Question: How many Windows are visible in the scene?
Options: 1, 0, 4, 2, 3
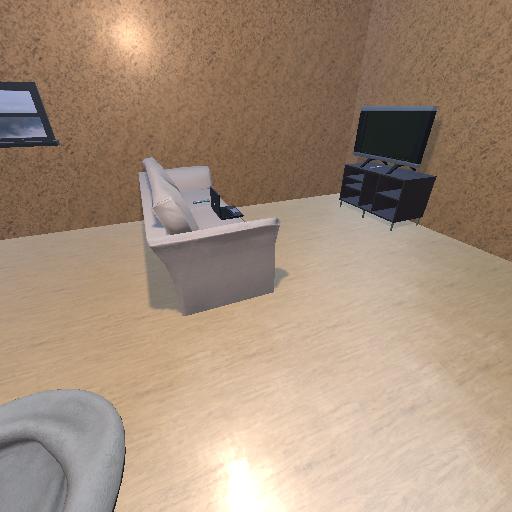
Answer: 1